Question:
I have a printed table here, and I issue a query to attempt to join the tables where the Tech_id, clients_id, job_id, part_id should populate with corresponding key in their tables / column too.
Here is my query:
'''
SELECT * FROM work_orders, technicians as tech, parts_list as parts, job_types as job, clients as client
LEFT JOIN technicians ON tech_id = technicians.tech_name
LEFT JOIN parts_list ON part_id = parts_list.Part_Name
LEFT JOIN job_types ON job_id = job_types.Job_Name
LEFT JOIN clients ON clients_id = clients.client_name
'''
I've messed around with multiple different variations, this one seem to be syntax correct, but now I'm getting:
I'm sure that it will happen for not only clients but maybe others. I want to be able to print the table as in the picture above, but with the clients listed. Is it possible to be done via one query as well? thanks.
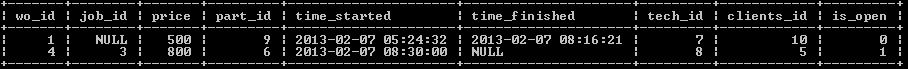
Answer: You have two problems.
First (this might not be your problem, but that's a "good practice"), you shouldn't use SELECT *, as you could indeed have a field with same name in different tables.
This is one (of the many) good reason to avoid * in a Select clause.
Then, your main problem is that you select tables in your from clause, and then again by joining.
Problematic line :
'''
FROM work_orders, technicians as tech, parts_list as parts, job_types as job, clients as client
'''
So (I don't know your table structure, so they may be errors, but you've got the idea)
'''
SELECT
w.client_id,
t.tech_name
--etc
FROM work_orders w
LEFT JOIN technicians t ON c.tech_id = t.tech_name
LEFT JOIN parts_list p ON c.part_id = p.Part_Name
LEFT JOIN job_types j ON w.job_id = j.Job_Name
LEFT JOIN clients c ON w.clients_id = c.client_name
'''